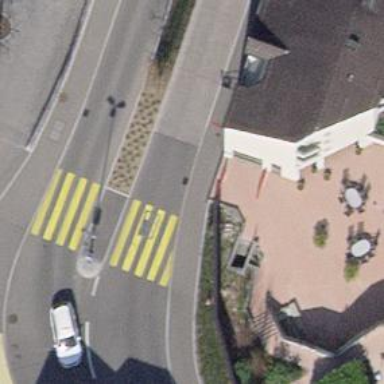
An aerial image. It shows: Sidewalk along the footway.